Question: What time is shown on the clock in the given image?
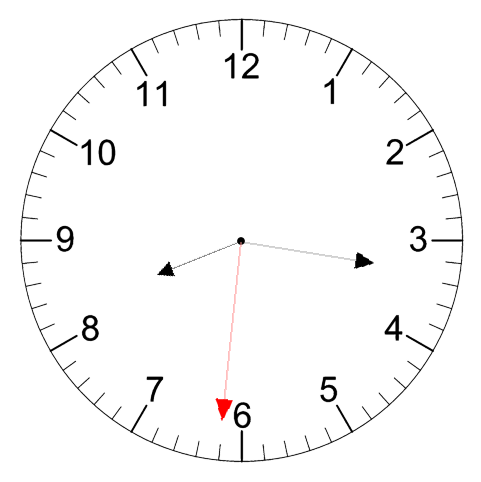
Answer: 08:16:31